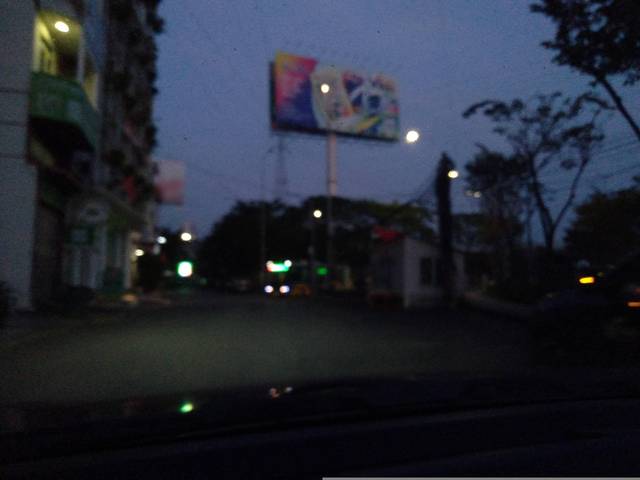
Region: Vietnam
Coordinates: 10.798, 106.73